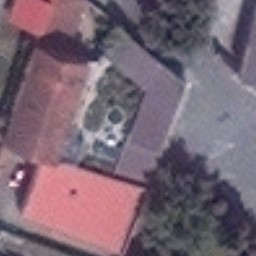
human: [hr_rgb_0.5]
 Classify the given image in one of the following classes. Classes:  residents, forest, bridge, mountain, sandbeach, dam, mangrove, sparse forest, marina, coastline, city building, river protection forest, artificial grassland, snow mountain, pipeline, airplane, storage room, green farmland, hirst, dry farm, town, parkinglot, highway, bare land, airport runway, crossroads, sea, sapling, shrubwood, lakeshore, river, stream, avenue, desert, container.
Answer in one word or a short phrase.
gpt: residents